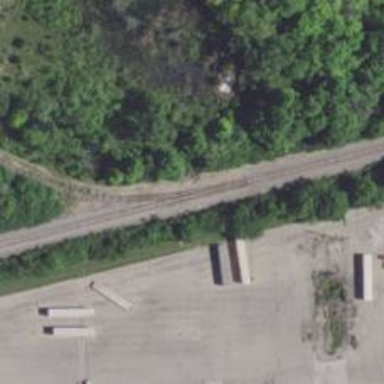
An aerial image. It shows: Railway track.